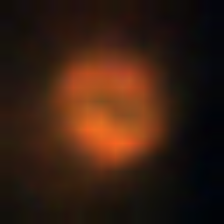
Taxon: NanoPlankton
Group: Other